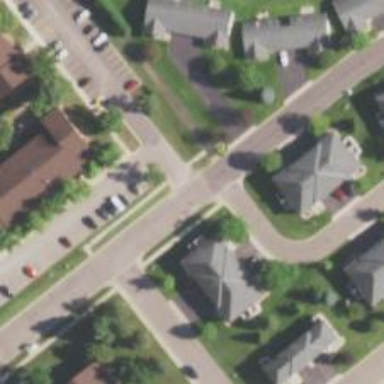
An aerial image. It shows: Residential road with sidewalk on the left side.